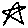
Label: star